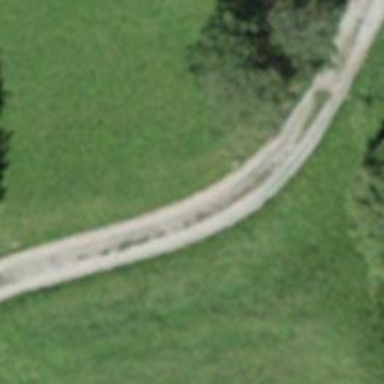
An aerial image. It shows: Track road.